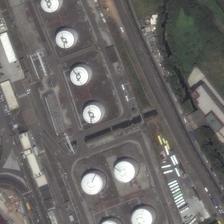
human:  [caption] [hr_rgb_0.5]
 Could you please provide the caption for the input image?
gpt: eight white storage tanks are next to a road .

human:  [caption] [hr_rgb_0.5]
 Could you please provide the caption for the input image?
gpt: eight tanks are next to a road .

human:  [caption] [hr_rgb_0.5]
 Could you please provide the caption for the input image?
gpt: eight white tanks are between two parallel roads .

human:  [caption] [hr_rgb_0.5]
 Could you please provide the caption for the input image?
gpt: a number of white round buildings are situated in this narrow, rectangular area .

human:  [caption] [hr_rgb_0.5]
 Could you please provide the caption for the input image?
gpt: eight tanks are next to a road .